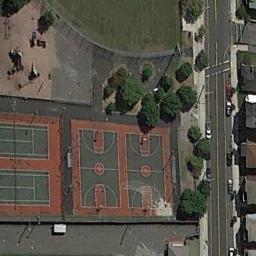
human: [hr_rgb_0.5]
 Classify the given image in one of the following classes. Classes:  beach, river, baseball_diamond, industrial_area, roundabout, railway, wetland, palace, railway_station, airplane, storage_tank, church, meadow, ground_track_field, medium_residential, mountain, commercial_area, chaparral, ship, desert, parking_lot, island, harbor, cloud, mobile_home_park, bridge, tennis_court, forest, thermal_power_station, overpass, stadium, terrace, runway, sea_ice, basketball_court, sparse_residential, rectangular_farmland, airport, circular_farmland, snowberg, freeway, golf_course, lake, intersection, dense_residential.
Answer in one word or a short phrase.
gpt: basketball_court